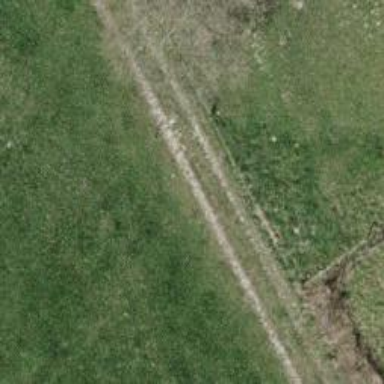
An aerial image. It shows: Grassy track road with grade 4 track type.